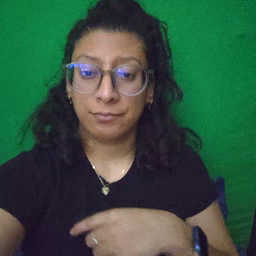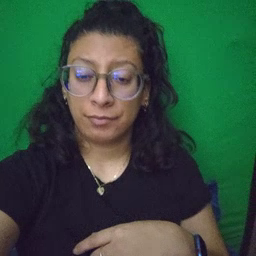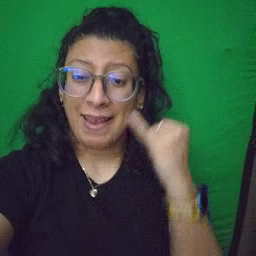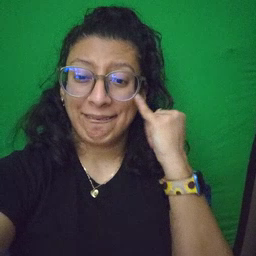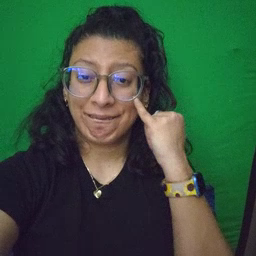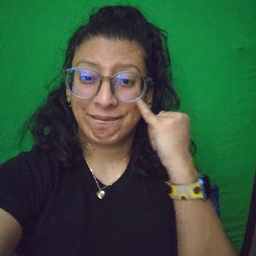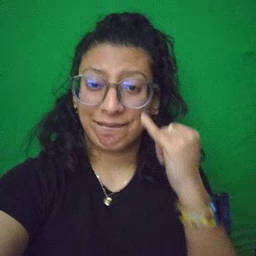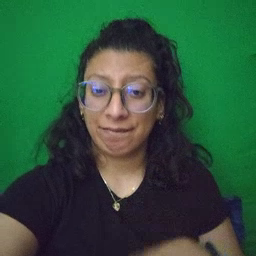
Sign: if